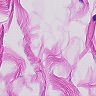
Metastatic tissue present: no